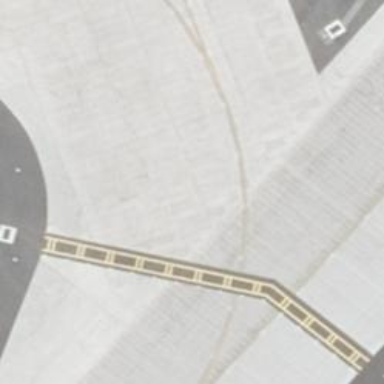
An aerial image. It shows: Taxiway at the airport with concrete surface.